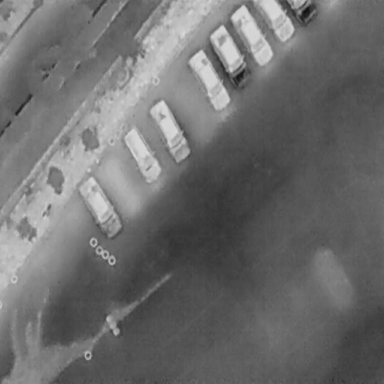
There are eight Cars in the infrared image.